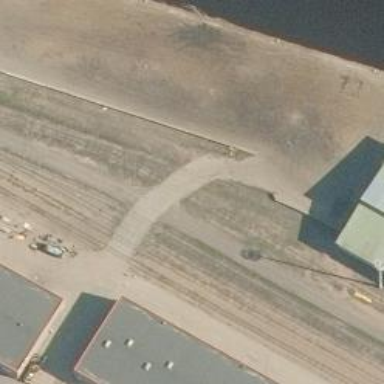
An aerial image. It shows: Rail spur service.